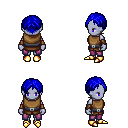
a pixel art fantasy rpg character, female body template, dark elf, purple skin, leather chest armor, magenta pants, blue parted hairstyle, leather bracers, gold boots, four views (front, back, left, right), 2x2 character sprite sheet, small pixel art, hard edges, no anti-aliasing